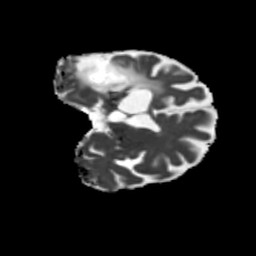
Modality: MD
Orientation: coronal
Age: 54
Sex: male
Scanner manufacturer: siemens
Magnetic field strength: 3 T
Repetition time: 5.25 s
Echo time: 0.08 s